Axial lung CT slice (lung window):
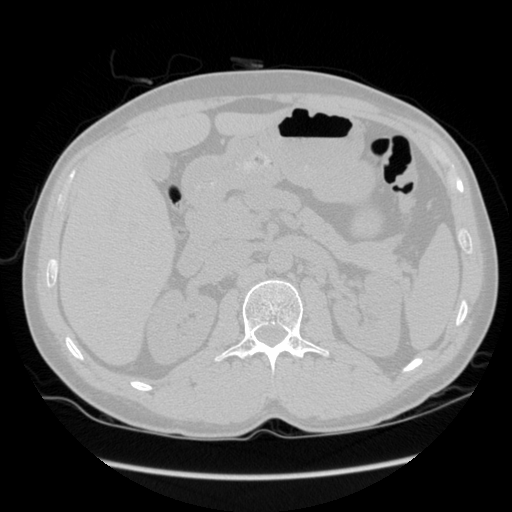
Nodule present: no